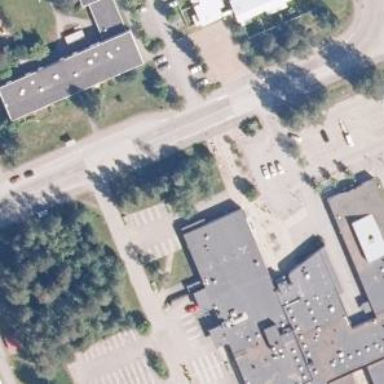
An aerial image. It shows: Convenience shop.